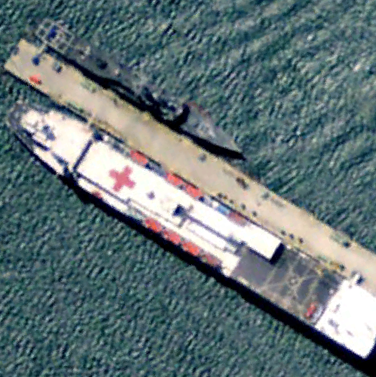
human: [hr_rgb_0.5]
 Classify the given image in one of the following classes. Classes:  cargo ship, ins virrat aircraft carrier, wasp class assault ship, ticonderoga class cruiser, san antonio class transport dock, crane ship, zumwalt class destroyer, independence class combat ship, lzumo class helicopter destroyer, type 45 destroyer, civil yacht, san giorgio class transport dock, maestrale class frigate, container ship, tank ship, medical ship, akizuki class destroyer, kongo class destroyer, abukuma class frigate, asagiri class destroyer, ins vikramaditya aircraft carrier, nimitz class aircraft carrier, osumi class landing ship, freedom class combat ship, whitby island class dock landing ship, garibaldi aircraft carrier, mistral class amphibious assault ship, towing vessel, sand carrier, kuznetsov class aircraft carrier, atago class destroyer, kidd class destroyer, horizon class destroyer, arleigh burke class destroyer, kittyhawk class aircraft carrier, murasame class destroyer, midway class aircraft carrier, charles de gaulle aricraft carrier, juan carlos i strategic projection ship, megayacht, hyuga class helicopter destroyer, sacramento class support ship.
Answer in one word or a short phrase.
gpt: Medical ship